Question: I'm working on a personal project and I have been running into lots of issues lately resulting in many questions, but hey, thats what SO is for right? ;)
Anyhow I tried making a transparent TPanel which I achieved by making a custom component.
The app im making is about world of warcraft and I made a talent calculator like on the official website but in a windows application.
Talents are spells/skills and each talent has information which is displayed in a tooltip.
So I have a tooltip with info,
I have a grid with talents and when I hover on a talent I want to see the info.
Besides that, I want the info to be shown near the position of the cursor.
Almost works. The positioning works, it shows the correct info BUT! here is the problem.
Take a look at this image:

The black semi-transparent panel is my tooltip.
You see the talents (that little 4x6 grid) those are located in a dark grey panel called 'pnlTalents'
The parent of that panel is the lighter grey panel that covers the entire form called 'Panel1'.
The tooltip called 'TooltipTalent' also has the parent 'Panel1'.
I have tried sending 'pnlTalents' to the back and bring 'TooltipTalent' to the front but this made no difference at all.
I even tried 'TooltipTalent.BringToFront;' the moment the position is changed.
Notice how the tooltip has no problem being on top of that darker grey panel at the top of the screen with the speedbuttons.
I compared both panels (the one at the top and the one with the talents) and found no difference in the properties.
I am seriously running out of ideas here. I have no clue what is causing it and how I can solve this problem.
As last resort I tried dropping another transparent panel that covers the entire form to see if that would help but the problem still persisted.
I could also post the code of my custom component but that would be a lot.
If you want to see the code let me know and i'll find a way to show it :)
Can anyone help me on this?
Kind regards
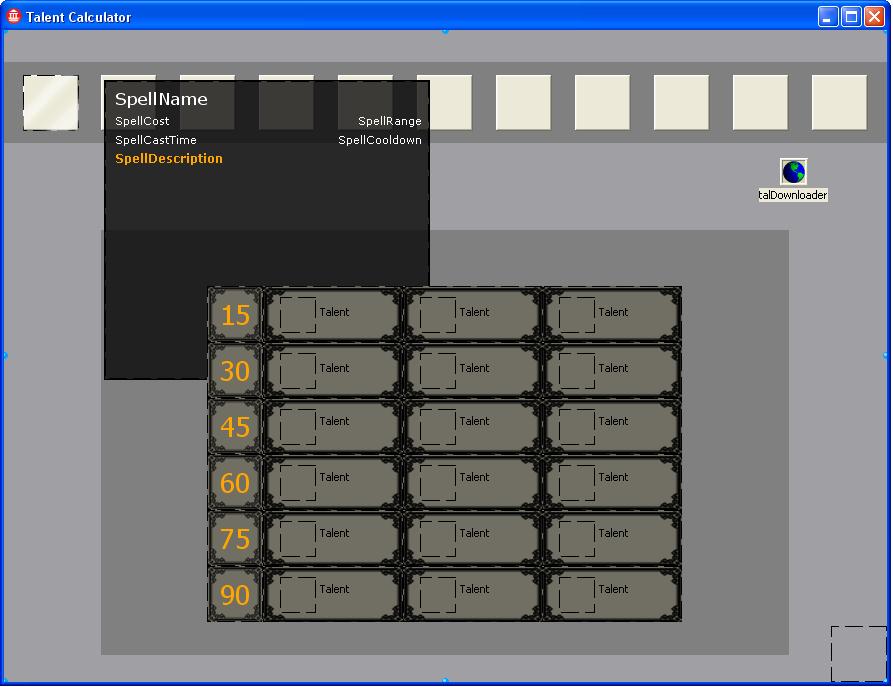
Answer: '''
procedure TMyPanel.CreateParams(var params: TCreateParams);
begin
params.ExStyle := params.ExStyle or WS_EX_TRANSPARENT or WS_EX_TOPMOST ;
inherited CreateParams(params);
end;
'''
With a Quickhackcode I get this result

Just as example, Image1 contains a Semitransparent png:
'''
unit Unit4;
interface
uses
Windows, Messages, SysUtils, Variants, Classes, Graphics, Controls, Forms,
Dialogs, ExtCtrls, StdCtrls, dxGDIPlusClasses;
type
TMyPanel=Class(TPanel)
procedure CreateParams(var params: TCreateParams); override;
procedure WMEraseBkGnd(var msg: TWMEraseBkGnd); message WM_ERASEBKGND;
End;
TForm4 = class(TForm)
Panel1: TPanel;
Button1: TButton;
Image1: TImage;
Button2: TButton;
CheckBox1: TCheckBox;
Panel2: TPanel;
Button3: TButton;
Label1: TLabel;
procedure Button1Click(Sender: TObject);
procedure Button3Click(Sender: TObject);
private
{ Private-Deklarationen }
Fmp:TMyPanel;
fisInPaint:Boolean;
public
{ Public-Deklarationen }
end;
var
Form4: TForm4;
implementation
{$R *.dfm}
{ TMyPanel }
procedure TMyPanel.CreateParams(var params: TCreateParams);
begin
params.ExStyle := params.ExStyle or WS_EX_TRANSPARENT or WS_EX_TOPMOST ;
inherited CreateParams(params);
end;
procedure TMyPanel.WMEraseBkGnd(var msg: TWMEraseBkGnd);
begin
SetBkMode (msg.DC, TRANSPARENT);
msg.result := 1;
end;
procedure TForm4.Button1Click(Sender: TObject);
begin
Fmp := TMyPanel.Create(self);
With Fmp do
begin
Parent := self;
left:= Panel1.Left -100;
top:= Panel1.top -100;
width := 300;
Height := 300;
end;
image1.Parent := Fmp;
Image1.Align := alClient;
Image1.Stretch := true;
Fmp.BringToFront;
Label1.Parent := FMP;
label1.Transparent := true;
Label1.Left := 100;
Label1.Left := 100;
end;
procedure TForm4.Button3Click(Sender: TObject);
begin
Fmp.Left := fmp.Left + 10;
end;
end.
'''
Can't reproduce problem with XP either: